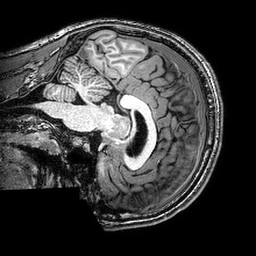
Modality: T1w
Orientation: sagittal
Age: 22
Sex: male
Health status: healthy
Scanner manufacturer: philips
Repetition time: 0.008215 s
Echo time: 0.00377 s